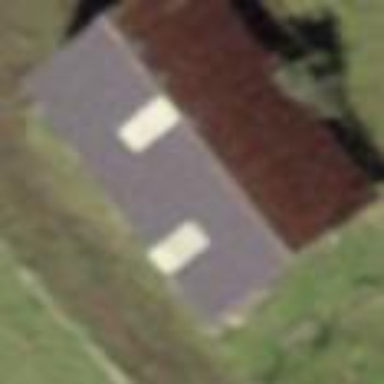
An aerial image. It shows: Gabled building with red metal roof.